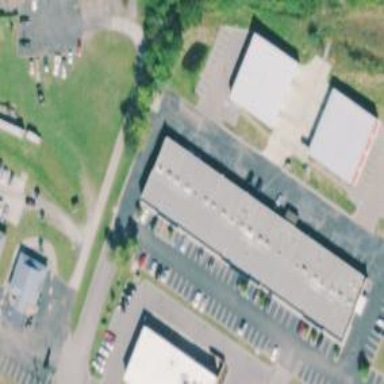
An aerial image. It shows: Veterinary facility.